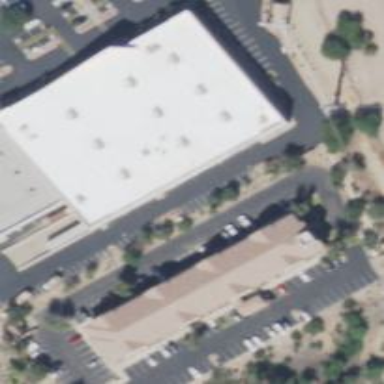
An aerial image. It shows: Building.